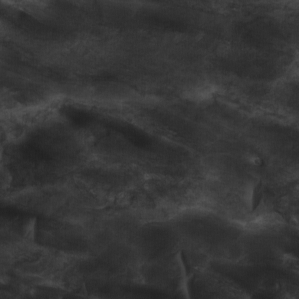
Label: non_frost